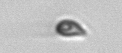
Label: Cryptophyta